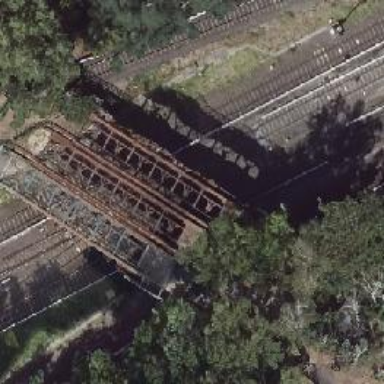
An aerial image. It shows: Light rail electrified railway.